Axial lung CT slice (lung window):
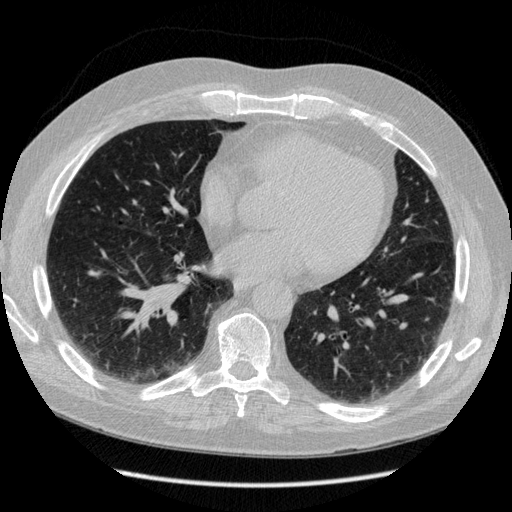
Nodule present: yes
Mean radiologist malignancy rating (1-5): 3